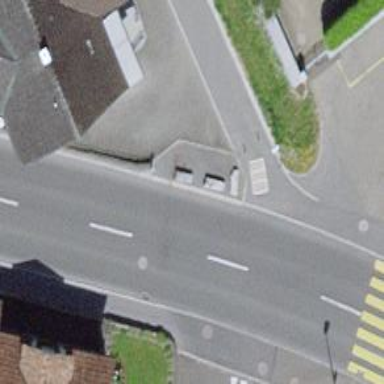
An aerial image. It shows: Bollard.